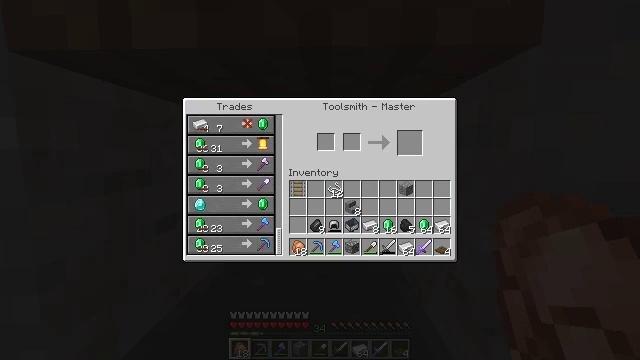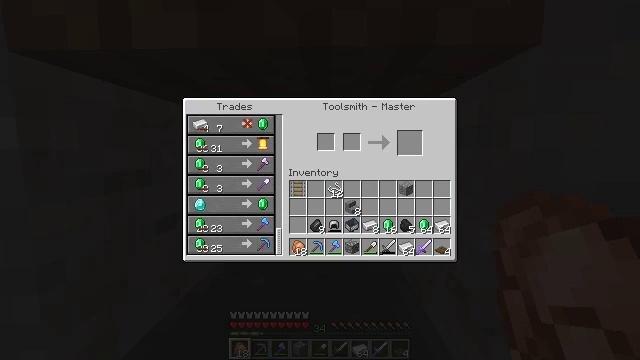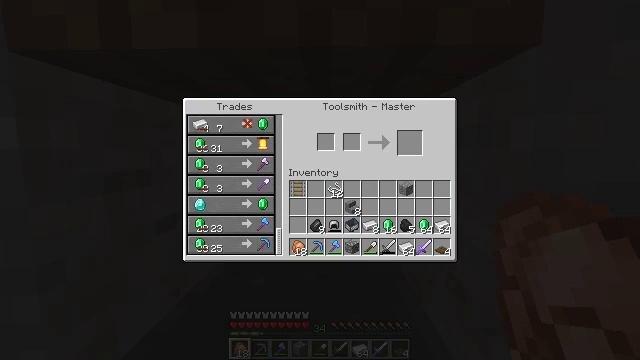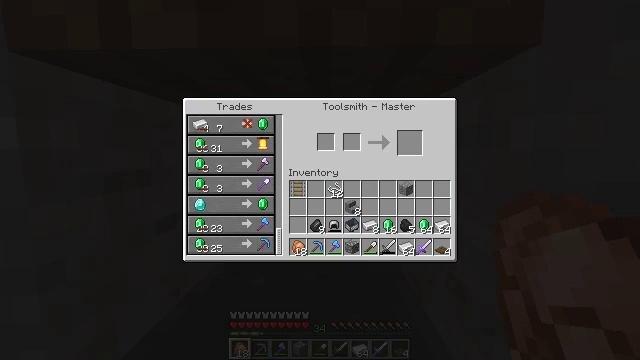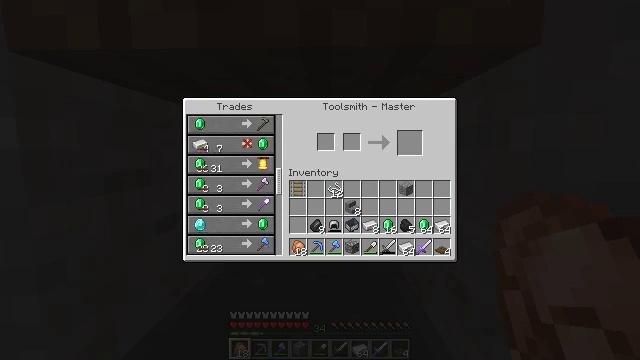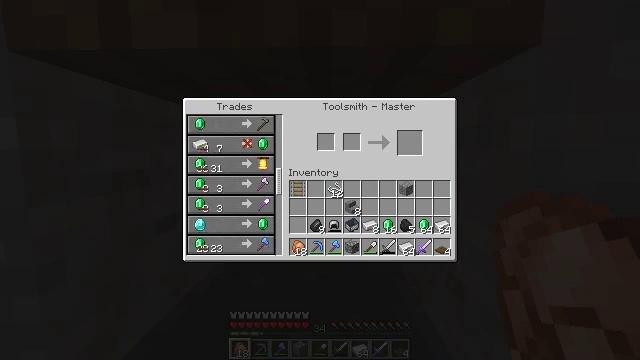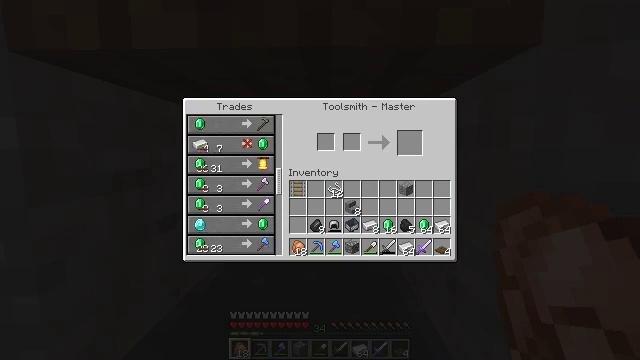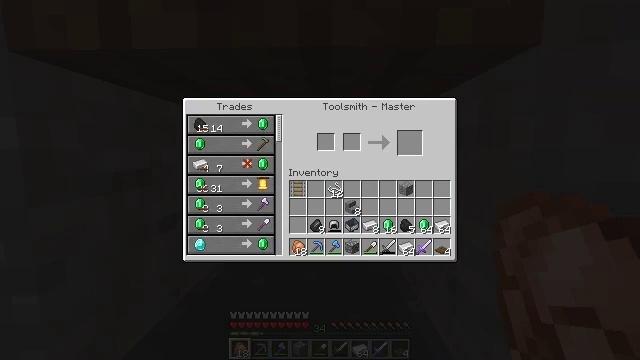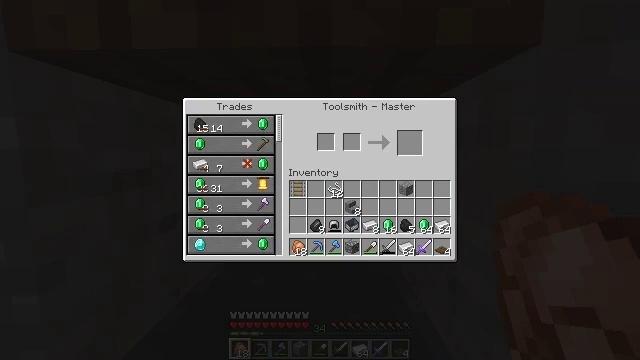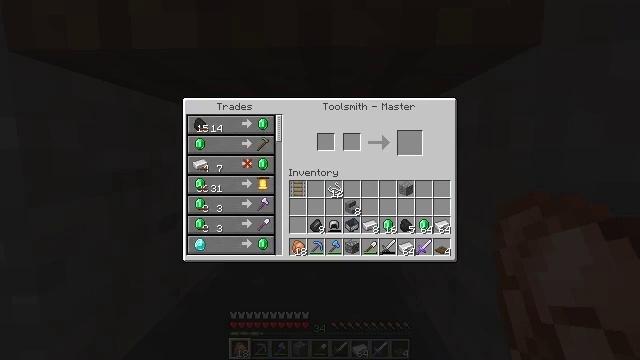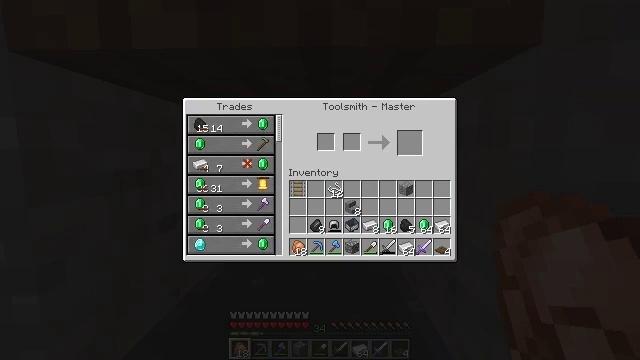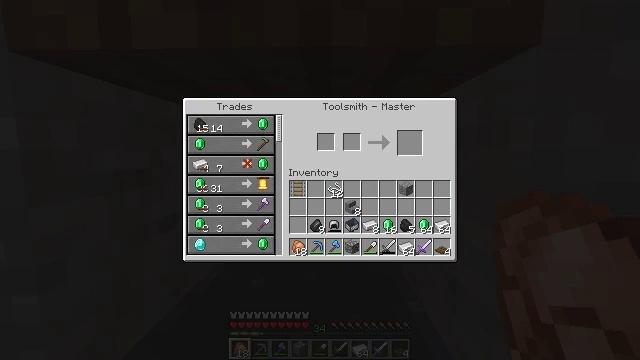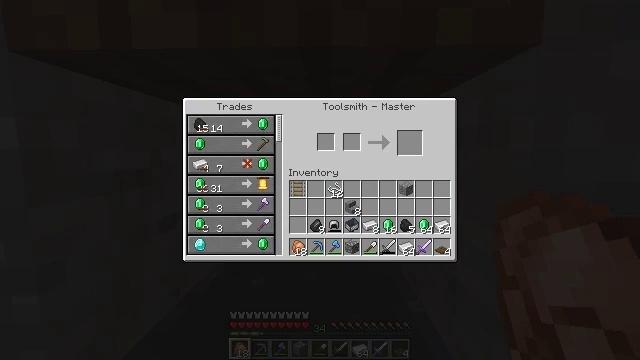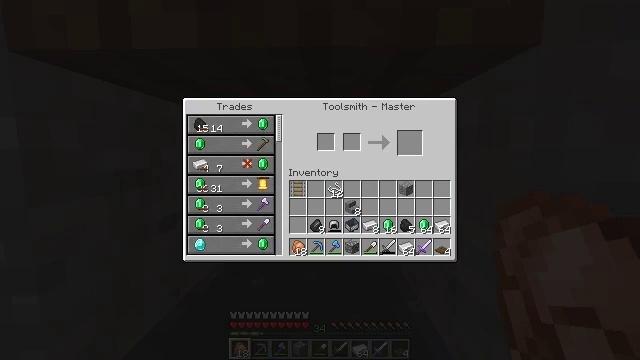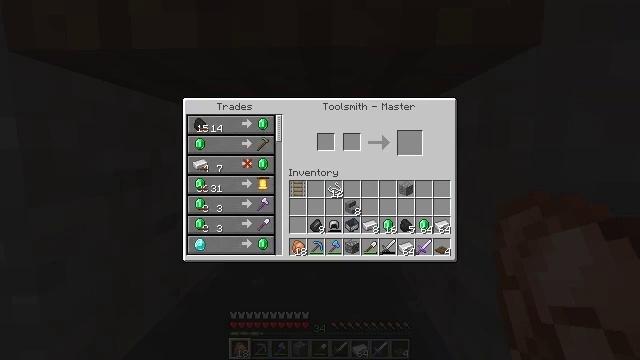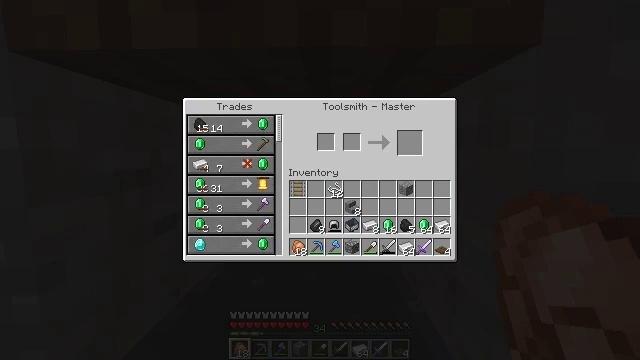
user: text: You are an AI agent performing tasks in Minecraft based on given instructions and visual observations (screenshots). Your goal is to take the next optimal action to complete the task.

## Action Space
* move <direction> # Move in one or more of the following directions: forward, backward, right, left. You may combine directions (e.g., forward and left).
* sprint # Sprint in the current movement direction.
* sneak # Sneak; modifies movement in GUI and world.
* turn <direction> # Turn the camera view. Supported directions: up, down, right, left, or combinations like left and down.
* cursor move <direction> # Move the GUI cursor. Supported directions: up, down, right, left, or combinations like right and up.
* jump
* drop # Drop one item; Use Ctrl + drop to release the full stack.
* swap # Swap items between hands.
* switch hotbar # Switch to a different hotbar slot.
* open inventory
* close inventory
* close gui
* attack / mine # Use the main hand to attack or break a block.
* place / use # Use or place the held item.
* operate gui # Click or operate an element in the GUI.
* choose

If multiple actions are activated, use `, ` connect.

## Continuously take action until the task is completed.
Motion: motion action
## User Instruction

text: craft item bell
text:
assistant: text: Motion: attack / mine
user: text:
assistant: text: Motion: attack / mine
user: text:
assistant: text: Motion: attack / mine
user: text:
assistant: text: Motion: turn up, attack / mine
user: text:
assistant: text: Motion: turn up, attack / mine
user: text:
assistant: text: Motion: turn up, attack / mine
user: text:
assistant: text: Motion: turn up, attack / mine
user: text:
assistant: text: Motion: turn up, attack / mine
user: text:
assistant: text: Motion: turn up, attack / mine
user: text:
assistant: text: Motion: attack / mine
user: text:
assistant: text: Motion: attack / mine
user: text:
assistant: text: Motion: attack / mine
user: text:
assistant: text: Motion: attack / mine
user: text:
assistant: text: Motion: attack / mine
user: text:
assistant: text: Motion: attack / mine
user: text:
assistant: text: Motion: attack / mine
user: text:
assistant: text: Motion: attack / mine
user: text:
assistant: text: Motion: no_op
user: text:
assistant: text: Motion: no_op
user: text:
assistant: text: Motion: no_op
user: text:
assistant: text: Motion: no_op
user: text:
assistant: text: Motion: no_op
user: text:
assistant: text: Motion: no_op
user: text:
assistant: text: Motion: no_op
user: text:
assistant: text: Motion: no_op
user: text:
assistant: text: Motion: no_op
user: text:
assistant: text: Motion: no_op
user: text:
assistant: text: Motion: no_op
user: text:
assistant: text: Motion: no_op
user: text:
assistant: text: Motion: no_op